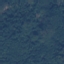
Label: Forest